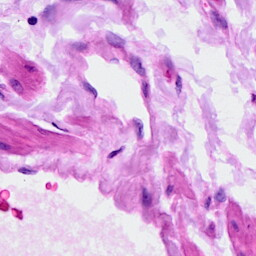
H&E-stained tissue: Ovarian